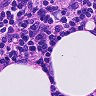
Metastatic tissue present: no